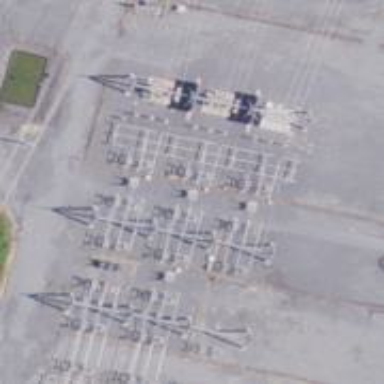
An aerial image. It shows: Switch for power supply.